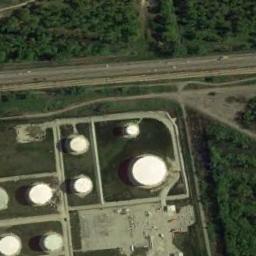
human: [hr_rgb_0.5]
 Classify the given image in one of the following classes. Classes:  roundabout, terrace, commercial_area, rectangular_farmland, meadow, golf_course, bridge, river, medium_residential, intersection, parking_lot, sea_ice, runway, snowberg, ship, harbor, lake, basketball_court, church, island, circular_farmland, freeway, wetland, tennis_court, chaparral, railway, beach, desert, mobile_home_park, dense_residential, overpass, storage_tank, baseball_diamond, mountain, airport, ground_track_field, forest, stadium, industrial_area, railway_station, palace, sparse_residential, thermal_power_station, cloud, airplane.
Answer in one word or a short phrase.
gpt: storage_tank